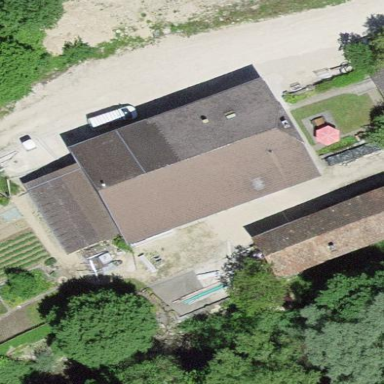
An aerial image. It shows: Farm building.